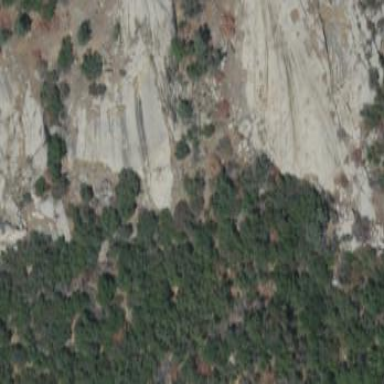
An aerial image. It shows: Landscape of bare rock.